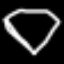
Label: diamond